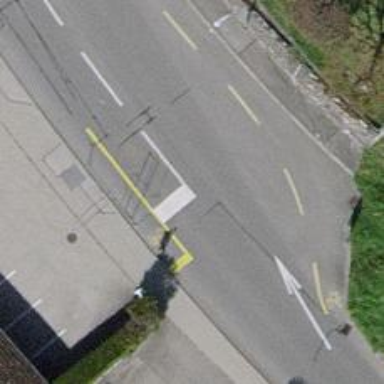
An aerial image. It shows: Road with traffic signals.